Interaction volume radius: 5 \u00c5
Interaction volume height: 35 \u00c5
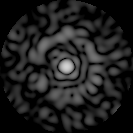
Disorder parameter: 0.7996